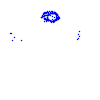
Particle: proton